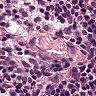
Metastatic tissue present: no